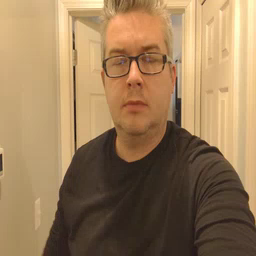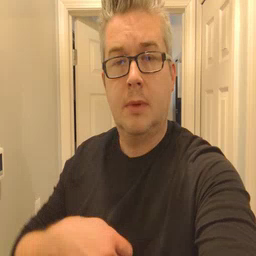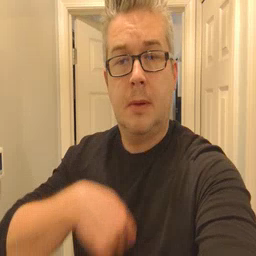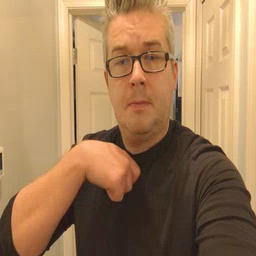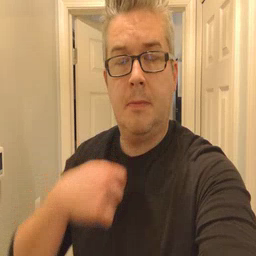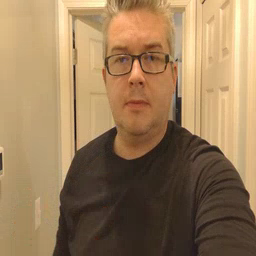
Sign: zipper